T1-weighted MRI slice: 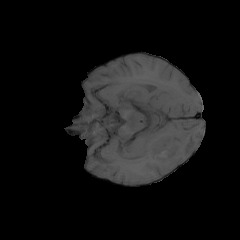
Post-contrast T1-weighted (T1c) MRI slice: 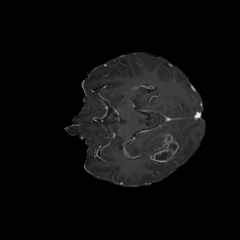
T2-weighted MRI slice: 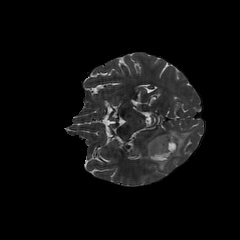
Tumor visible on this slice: yes